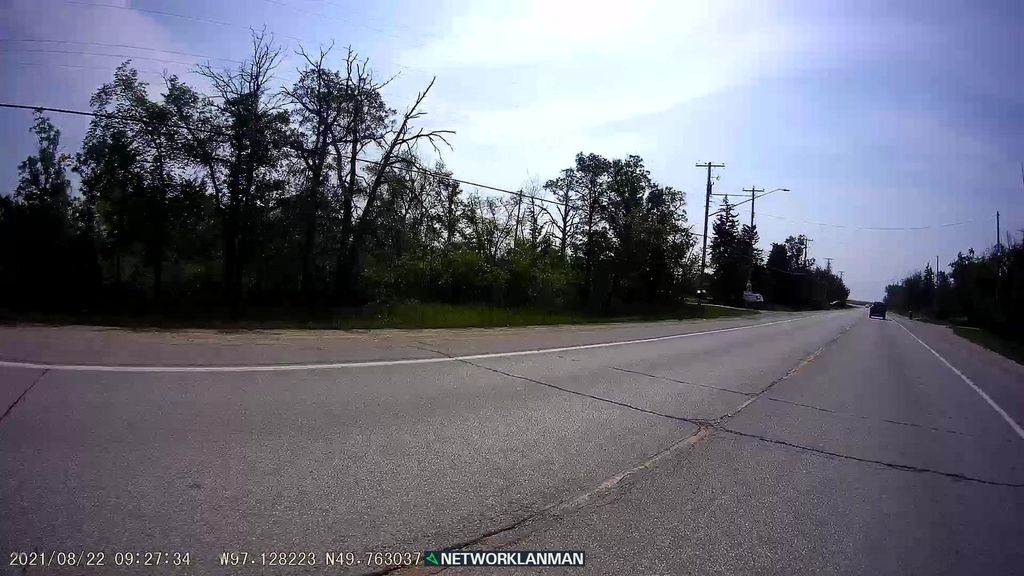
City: winnipeg